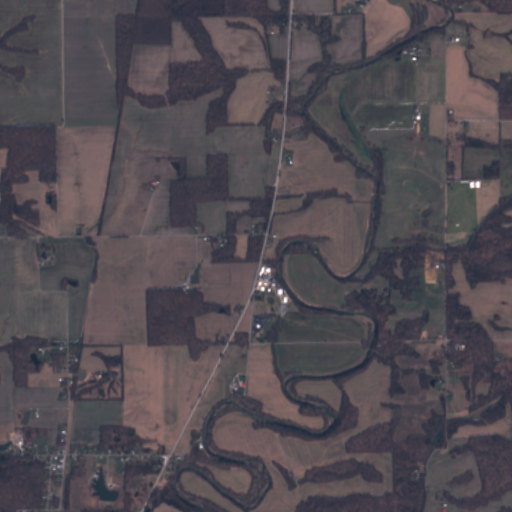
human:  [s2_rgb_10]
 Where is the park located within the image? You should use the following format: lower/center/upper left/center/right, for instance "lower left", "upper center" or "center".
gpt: The park is located in the upper center of the image.
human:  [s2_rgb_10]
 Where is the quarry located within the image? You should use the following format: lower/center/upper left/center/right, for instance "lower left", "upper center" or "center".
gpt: There is no quarry in the image.